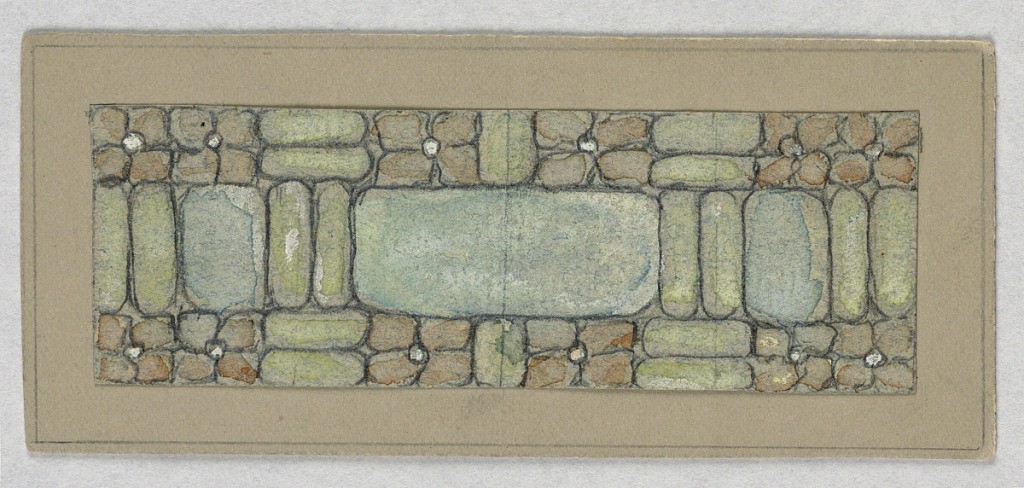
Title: Design for stained glass
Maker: Alice Cordelia Morse, American, 1863–1961
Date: late 19th century
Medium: Brush and gouache, watercolor on paper mounted on tan illustration board
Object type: Drawing
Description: Design in horizontal rectangle in grays and blues, taupes, similar to stones, in different configurations.